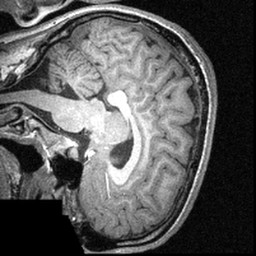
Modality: T1w
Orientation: sagittal
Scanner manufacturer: siemens
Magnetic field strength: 3 T
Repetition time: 1.57 s
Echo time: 0.00304 s